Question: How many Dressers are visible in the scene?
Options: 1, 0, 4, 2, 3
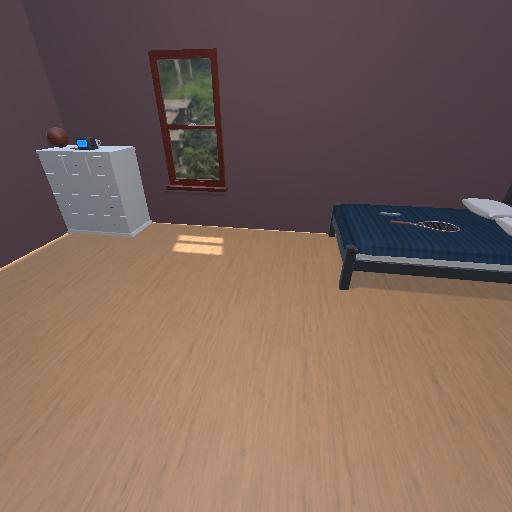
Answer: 1